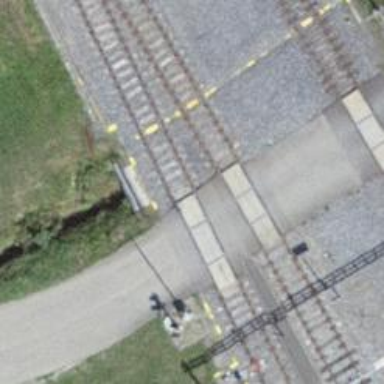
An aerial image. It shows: Railway level crossing.